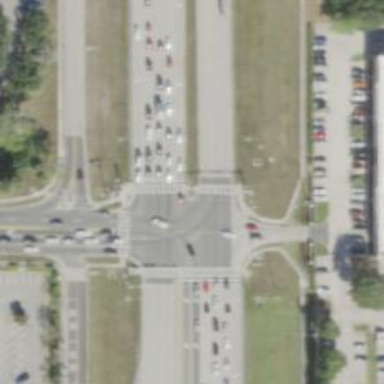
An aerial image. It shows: Marked footway crossing with center island.